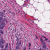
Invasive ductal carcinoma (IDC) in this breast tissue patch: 1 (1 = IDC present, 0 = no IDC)